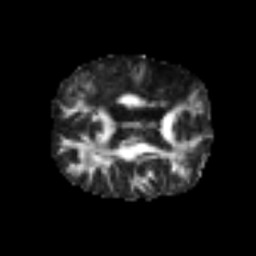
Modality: FA
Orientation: axial
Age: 49
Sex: male
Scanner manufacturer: siemens
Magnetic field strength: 3 T
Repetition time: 6.1 s
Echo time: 0.101 s